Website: home-depot
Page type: customer-info-address
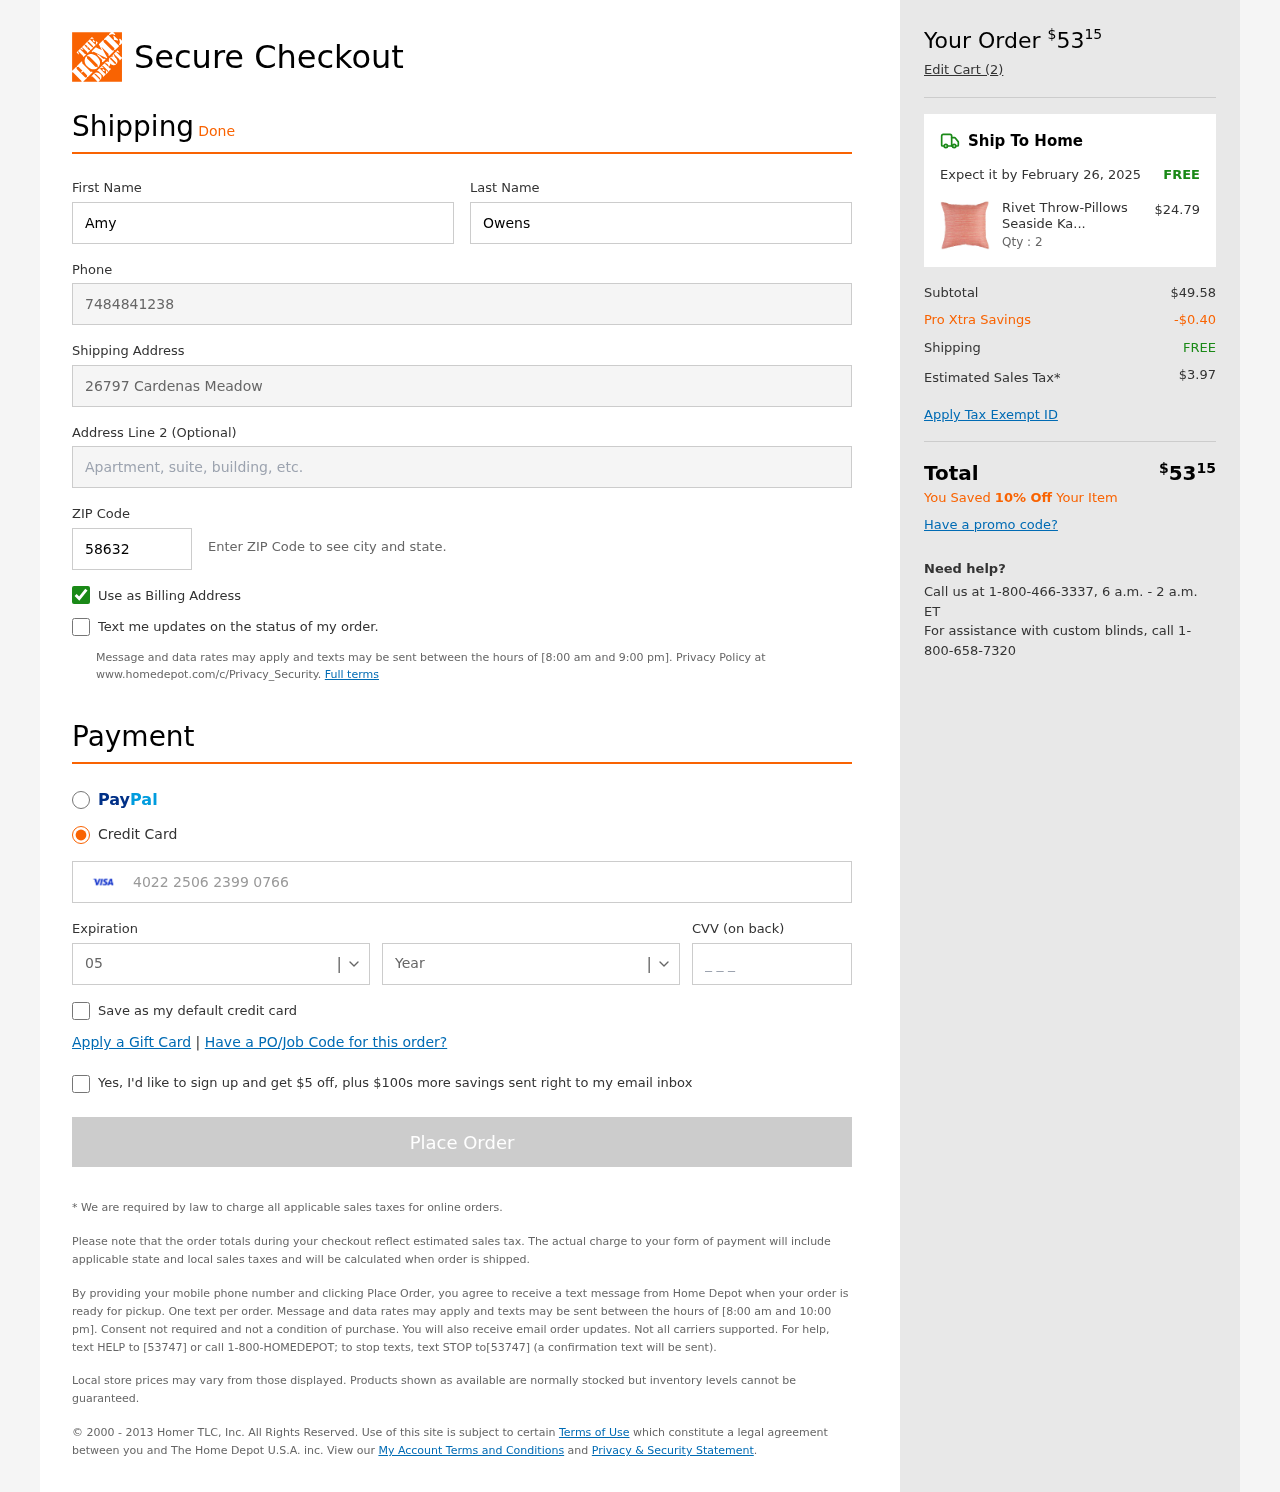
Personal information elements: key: PII_CARD_CVV
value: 150
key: PII_CARD_EXPIRY_MONTH
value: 05
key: PII_CARD_EXPIRY_YEAR
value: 29
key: PII_CARD_NUMBER
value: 4022 2506 2399 0766
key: PII_FIRSTNAME
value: Amy
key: PII_LASTNAME
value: Owens
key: PII_PHONE
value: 7484841238
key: PII_POSTCODE
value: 58632
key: PII_STREET
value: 26797 Cardenas Meadow
Product elements: key: PRODUCT1_NAME
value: Rivet Throw-Pillows Seaside Kawaii Outdoor
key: PRODUCT1_PRICE
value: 24.79
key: PRODUCT1_QUANTITY
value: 2
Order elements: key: ORDER_TOTAL
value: $5315
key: ORDER_NUM_ITEMS
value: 2
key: ORDER_DELIVERY_DATE
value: February 26, 2025
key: ORDER_SHIPPING_COST
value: FREE
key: ORDER_SUBTOTAL
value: $49.58
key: ORDER_DISCOUNT
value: -$0.40
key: ORDER_SHIPPING_COST2
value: FREE
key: ORDER_TAX
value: $3.97
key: ORDER_TOTAL2
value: $5315
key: ORDER_SAVINGS_MESSAGE
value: You Saved 10% Off Your Item